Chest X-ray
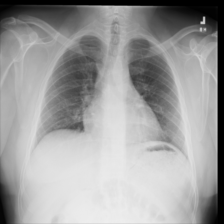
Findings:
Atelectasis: negative
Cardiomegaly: negative
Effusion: negative
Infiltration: negative
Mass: negative
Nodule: negative
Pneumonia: negative
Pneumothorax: negative
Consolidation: negative
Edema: negative
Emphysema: negative
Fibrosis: negative
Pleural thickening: negative
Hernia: negative